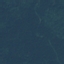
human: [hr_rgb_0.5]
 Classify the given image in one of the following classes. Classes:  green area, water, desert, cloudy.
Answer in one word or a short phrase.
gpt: green area